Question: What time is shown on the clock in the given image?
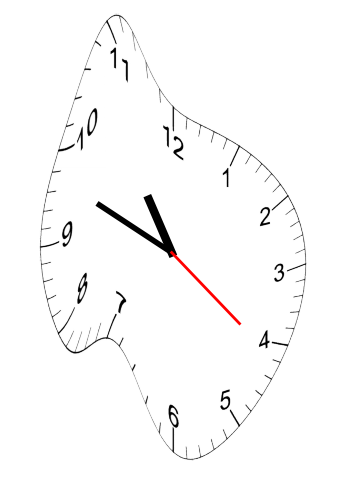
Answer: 10:48:21